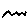
Label: zigzag